Question: I have been looking at different iPad apps on the market. Yelp for example has the following screen:

Basically, this light box (log in) pops up from the bottom and "hover" over the 'UISplitViewController' on the background.
How do one create this "light box" and animate it in. I am sure there is a non hacky way of doing this, just cannot find anything in my extended knowledge.
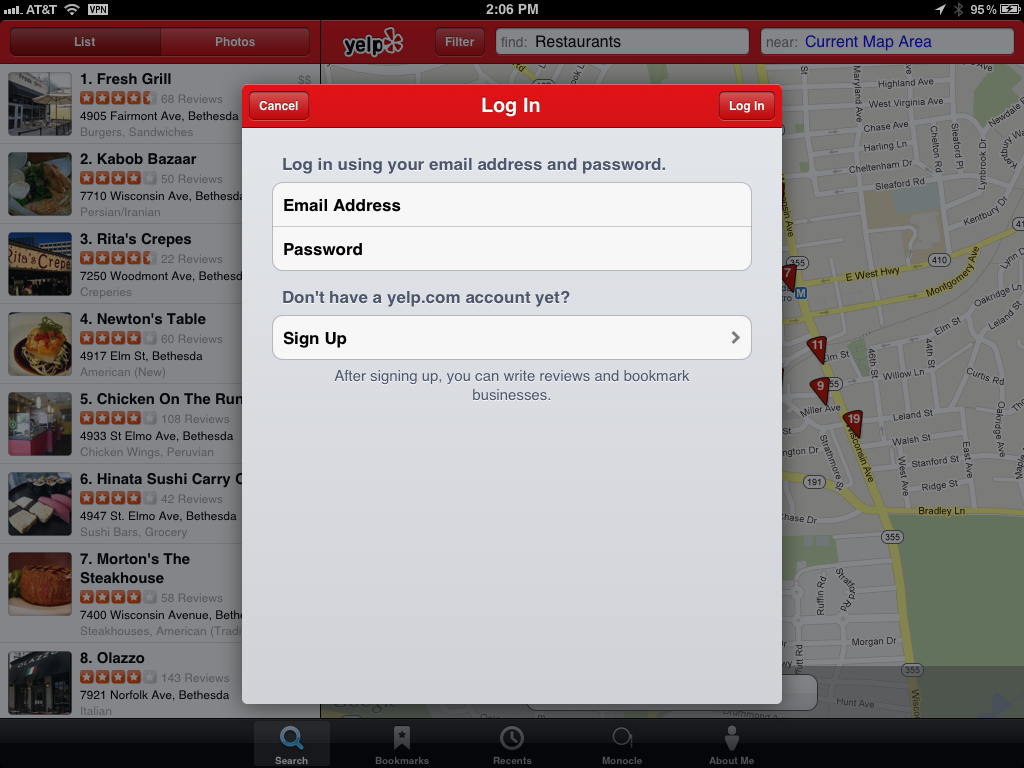
Answer: '''
UINavigationController *navController = [[UINavigationController alloc] initWithRootViewController:yourViewController];
navController.modalPresentationStyle = UIModalPresentationFormSheet;
[self.navigationController presentModalViewController:navController animated:YES];
navController.view.superview.bounds = CGRectMake(0, 0, 400, 500);
'''